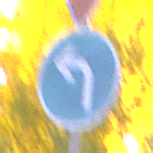
Verkehrszeichen: VorgeschriebeneFahrtrichtungLinks
Zusatzzeichen oben: VorfahrtGewaehren
Umgebung: Outdoor, Urban
Tageszeit: Night
Wetter: PartlyCloudy
Licht: Natural
Jahreszeit: NotSpecified
Kontrast: HighContrast